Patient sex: M
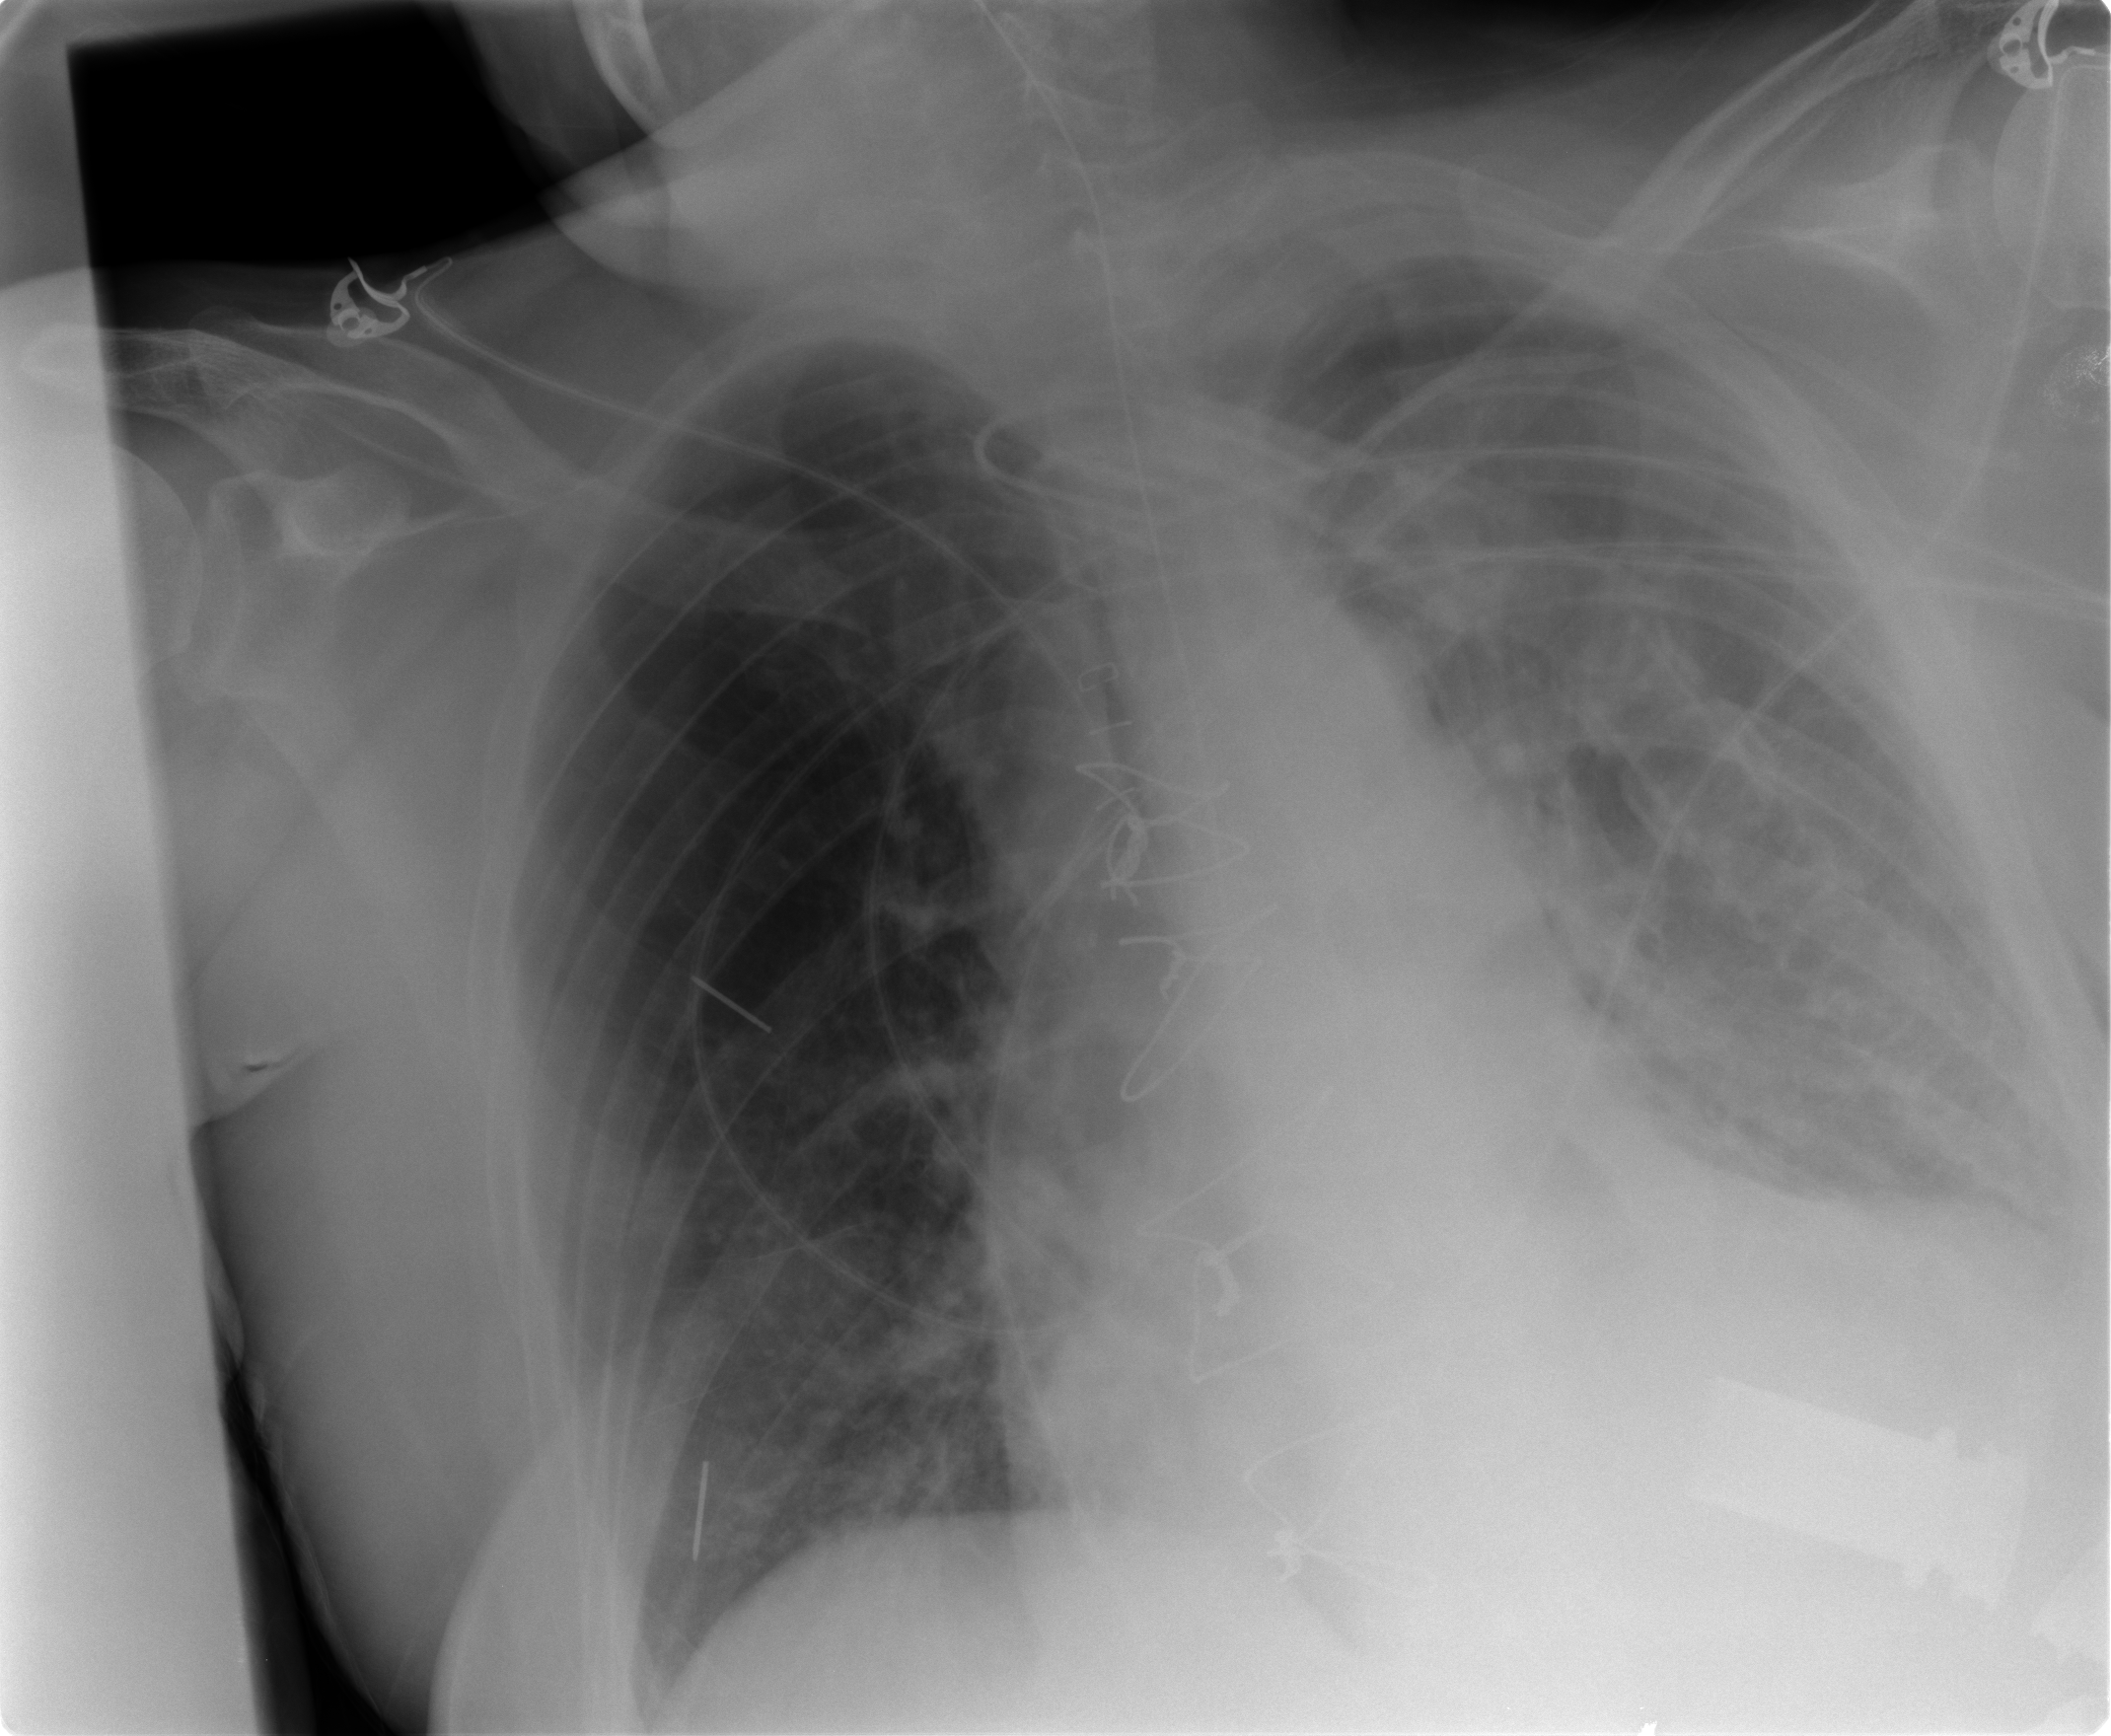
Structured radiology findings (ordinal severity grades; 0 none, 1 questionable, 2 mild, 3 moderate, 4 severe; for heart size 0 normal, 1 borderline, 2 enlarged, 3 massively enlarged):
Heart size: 2
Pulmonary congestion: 2
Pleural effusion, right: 0
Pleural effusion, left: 2
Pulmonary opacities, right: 1
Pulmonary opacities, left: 2
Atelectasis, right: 0
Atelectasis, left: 2